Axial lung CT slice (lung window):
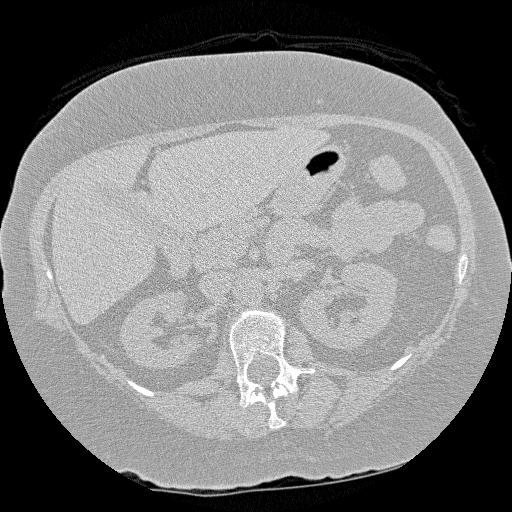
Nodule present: no